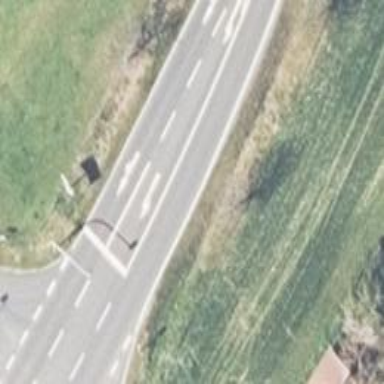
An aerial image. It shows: Asphalt road classified as primary highway.